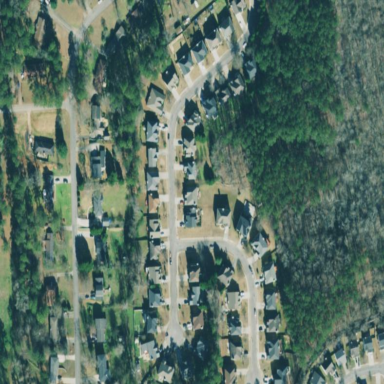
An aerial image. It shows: Residential area within neighborhood.